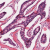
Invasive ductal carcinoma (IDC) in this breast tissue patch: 1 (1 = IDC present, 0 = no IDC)